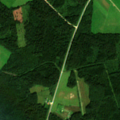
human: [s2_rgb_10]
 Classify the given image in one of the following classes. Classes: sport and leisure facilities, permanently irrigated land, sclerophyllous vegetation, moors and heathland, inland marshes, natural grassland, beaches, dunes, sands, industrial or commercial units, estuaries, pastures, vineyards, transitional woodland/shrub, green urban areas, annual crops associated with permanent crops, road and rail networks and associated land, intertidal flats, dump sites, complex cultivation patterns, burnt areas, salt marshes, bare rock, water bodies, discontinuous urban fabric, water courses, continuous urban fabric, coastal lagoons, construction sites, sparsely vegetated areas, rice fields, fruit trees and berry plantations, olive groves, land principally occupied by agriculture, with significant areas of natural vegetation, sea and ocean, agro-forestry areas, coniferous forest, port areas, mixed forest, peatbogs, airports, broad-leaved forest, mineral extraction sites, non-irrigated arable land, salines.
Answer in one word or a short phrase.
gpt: non-irrigated arable land, complex cultivation patterns, land principally occupied by agriculture, with significant areas of natural vegetation, coniferous forest, mixed forest